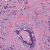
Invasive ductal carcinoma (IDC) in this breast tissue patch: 1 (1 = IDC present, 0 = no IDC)